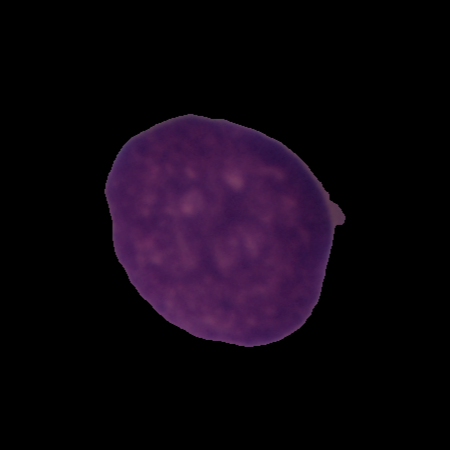
Label: cancer